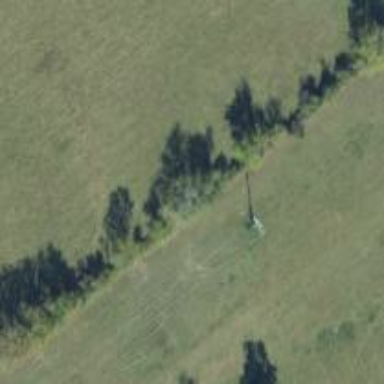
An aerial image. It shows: Power pole.